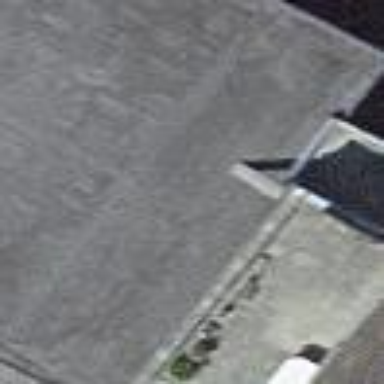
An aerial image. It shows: Garage building.